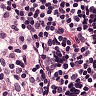
Metastatic tissue present: no